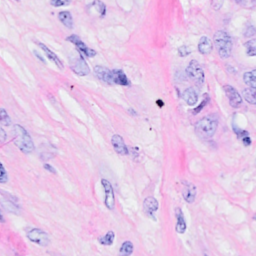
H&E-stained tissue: Breast